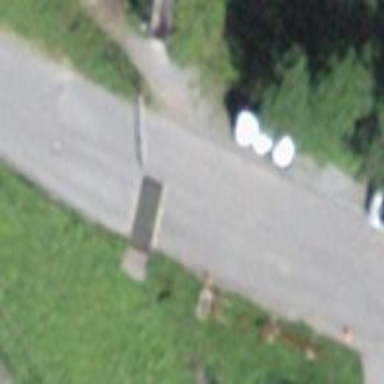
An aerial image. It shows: Cattle grid.